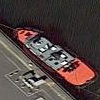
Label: civil